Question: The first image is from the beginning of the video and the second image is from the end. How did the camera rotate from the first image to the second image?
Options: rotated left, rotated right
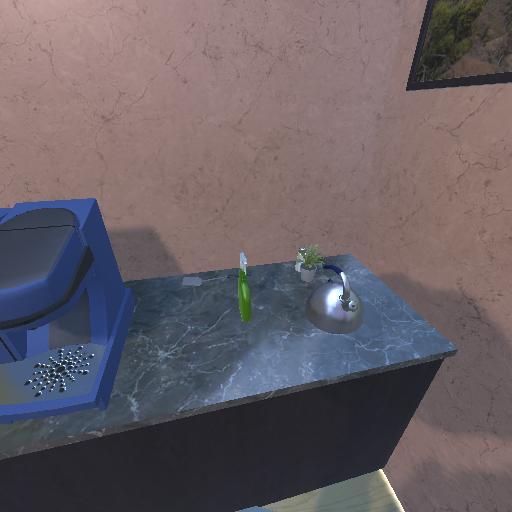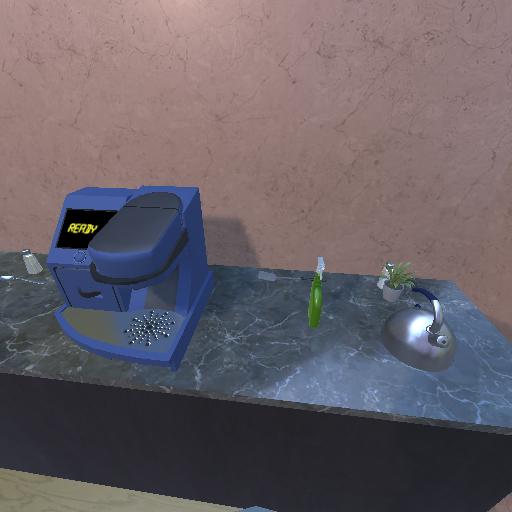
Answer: rotated left